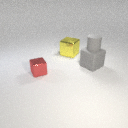
small red metal cube to the left of large gray rubber cube